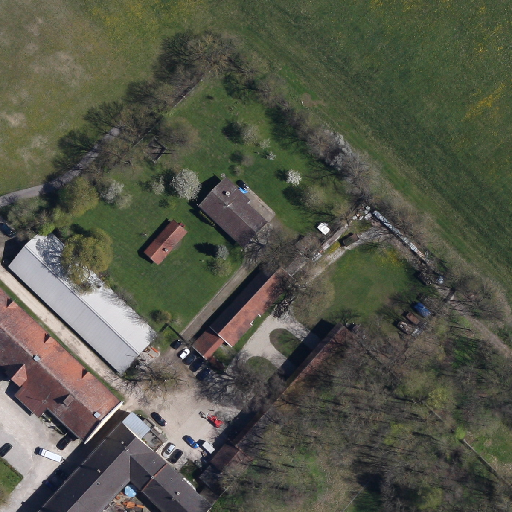
Referring expression: trailer